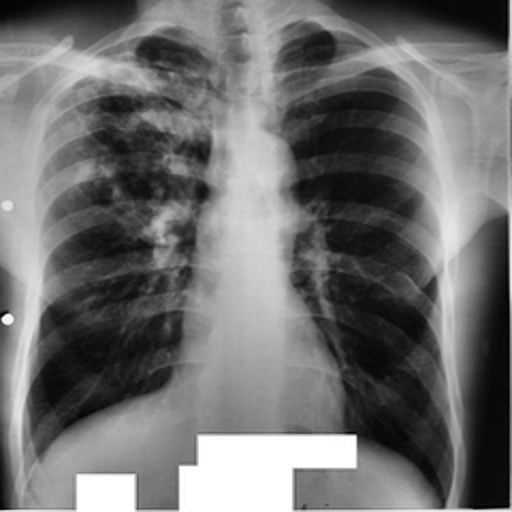
Finding: TUBERCULOSIS